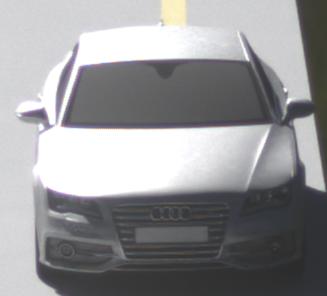
Make: Audi
Model: S7 Sportback cod
Detailed model: S7 (4G) Sportback
Model produced from: 2012/06
Model produced until: 2014/05
Doors: 5
Color: white
Road condition: dry road
Daytime: midday
Contrast: high contrast